Question: I'm currently working on a small application that will allow a user to be presented with a Google map upon start. The screen should display a menu bar at the top, however when I run my app on any device, the map displays across the entire layout, overlaying the menu bar.
How would I stop the fragment from overlapping my menu bar?
Here is my current layout for the activity:
'''
<LinearLayout xmlns:android="http://schemas.android.com/apk/res/android"
xmlns:map="http://schemas.android.com/apk/res-auto"
xmlns:tools="http://schemas.android.com/tools"
android:layout_width="match_parent"
android:layout_height="match_parent"
android:background="@color/dark_grey"
android:orientation="vertical"
android:weightSum="10"
map:mapType="normal"
tools:context=".Map" >
<LinearLayout
android:layout_width="fill_parent"
android:layout_height="0dp"
android:layout_weight="1"
android:background="@color/white"
android:orientation="horizontal"
android:weightSum="3" >
<ImageView
android:id="@+id/imageView2"
android:layout_width="0dp"
android:layout_height="wrap_content"
android:layout_weight="1"
android:src="@drawable/ic_launcher" />
<Spinner
android:id="@+id/menuSpinner"
android:layout_width="0dp"
android:layout_height="fill_parent"
android:layout_weight="2"
android:entries="@array/menu_array"
android:textSize="10sp" />
</LinearLayout>
<fragment
android:id="@+id/map"
android:name="com.google.android.gms.maps.MapFragment"
android:layout_width="wrap_content"
android:layout_height="wrap_content" />
</LinearLayout>
'''
As you can see, the layout is fairly simple, just the menu bar as a LinearLayout, and the map as a fragment.
The code for this is fairly simple as well, just setting up the spinner and initializing the map.
'''
protected void onCreate(Bundle savedInstanceState) {
super.onCreate(savedInstanceState);
setContentView(edu.wcu.trackerapp.R.layout.activity_map);
// Initialize the spinner
menu = (Spinner) findViewById(R.id.menuSpinner);
// Set up the listener for the spinner.
menu.setOnItemSelectedListener(this);
try {
// Loading map
initializeMap();
} catch (Exception e) {
e.printStackTrace();
}
}
/**
* function to load map. If map is not created it will create it for you
* */
private void initializeMap() {
if (googleMap == null) {
googleMap = ((MapFragment) getFragmentManager().findFragmentById(R.id.map)).getMap();
if (googleMap == null) {
Toast.makeText(getApplicationContext(),
"Sorry! unable to create maps", Toast.LENGTH_SHORT)
.show();
} else {
googleMap.setMyLocationEnabled(true);
googleMap.moveCamera(CameraUpdateFactory.newLatLngZoom(
cullowLocation, 15));
}
}
}
'''
Lastly, here is a screenshot of the application running on the device, with the map code enabled.
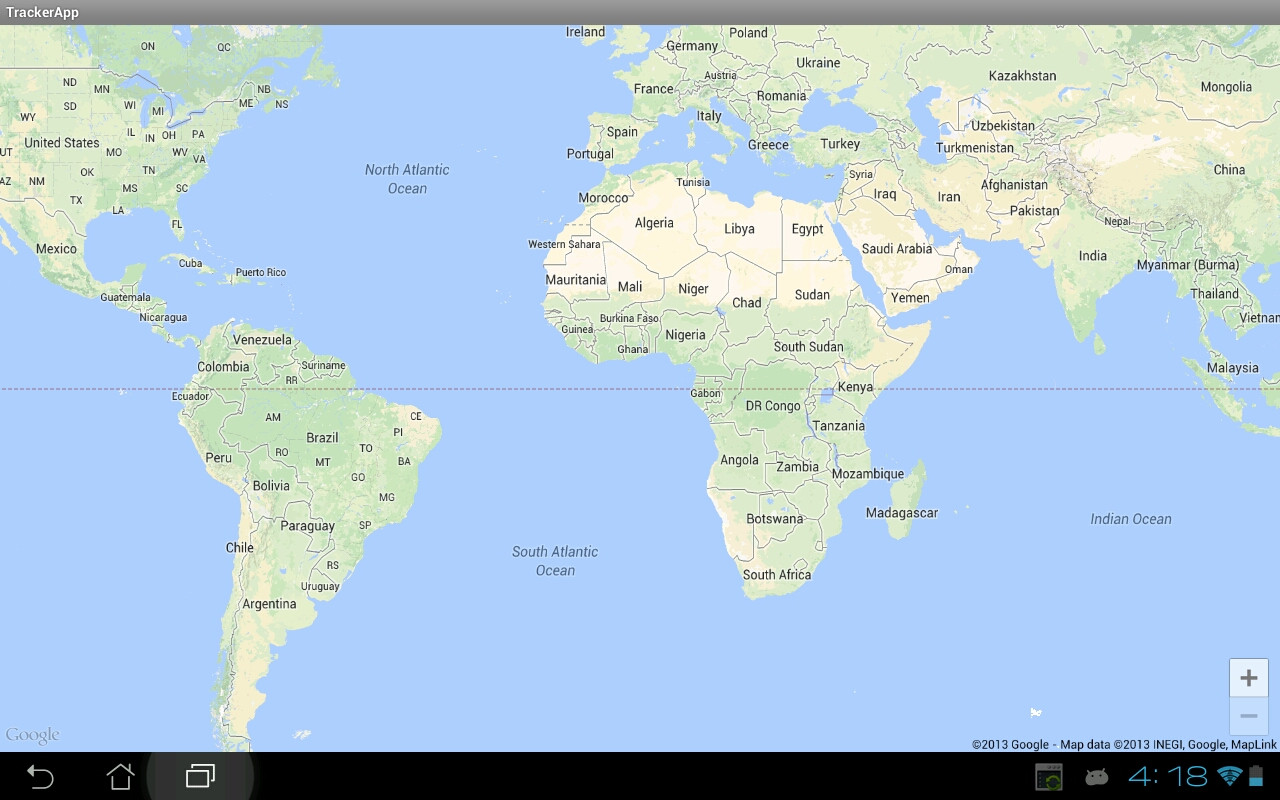
Answer: The vertical / height part of your layout is currently
'''
<LinearLayout
android:layout_height="match_parent"
android:orientation="vertical"
android:weightSum="10">
<LinearLayout
android:layout_height="0dp"
android:layout_weight="1" />
<fragment
android:layout_height="wrap_content" />
</LinearLayout>
'''
And it should work if you add the weight and height to the map fragment like you did for the others.
'''
<LinearLayout
android:layout_height="match_parent"
android:orientation="vertical"
android:weightSum="10">
<LinearLayout
android:layout_height="0dp"
android:layout_weight="1" />
<fragment
android:layout_height="0dp"
android:layout_weight="9" />
</LinearLayout>
'''
Or if you use no weights
'''
<LinearLayout
android:layout_height="match_parent"
android:orientation="vertical"
>
<LinearLayout
android:layout_height="wrap_content"
/>
<fragment
android:layout_height="match_parent"
/>
</LinearLayout>
'''